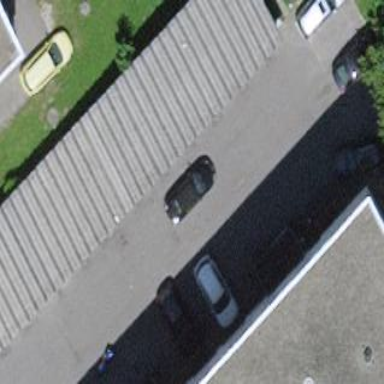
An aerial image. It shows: View of roof of building.